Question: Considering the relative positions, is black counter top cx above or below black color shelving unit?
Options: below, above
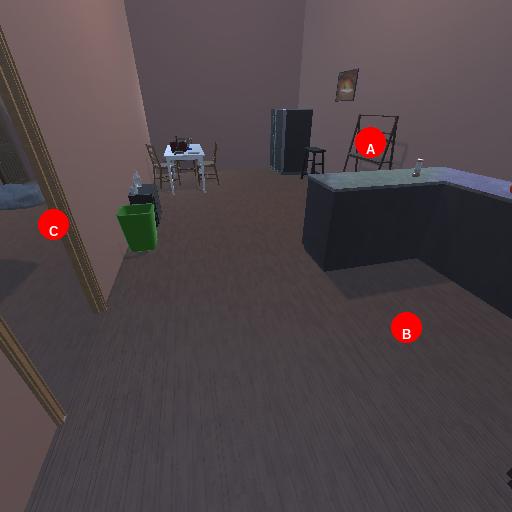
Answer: below